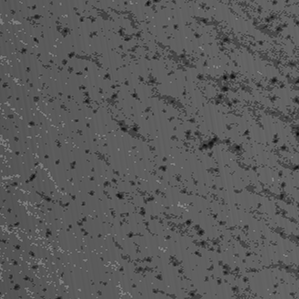
Label: frost